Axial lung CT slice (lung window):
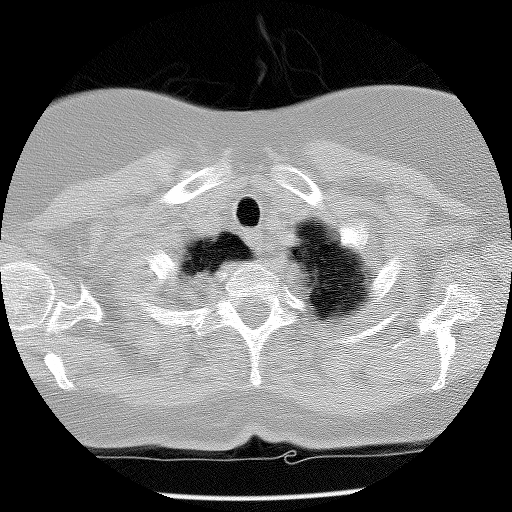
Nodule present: no